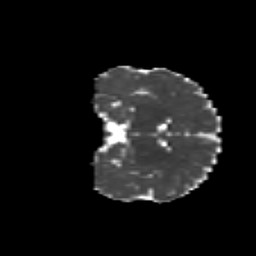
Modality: MD
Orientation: coronal
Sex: male
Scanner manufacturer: siemens
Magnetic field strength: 3 T
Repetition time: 5 s
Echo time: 0.071 s